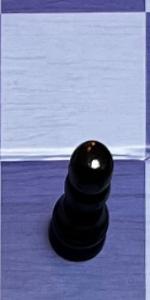
Label: Pawn_Black